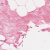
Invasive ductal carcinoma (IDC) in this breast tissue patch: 0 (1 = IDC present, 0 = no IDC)